The image is a wavelet scalogram (time versus scale/frequency) of a rolling-element bearing's vibration signal. Classify the bearing condition as one of: normal, inner_race, outer_race, ball.
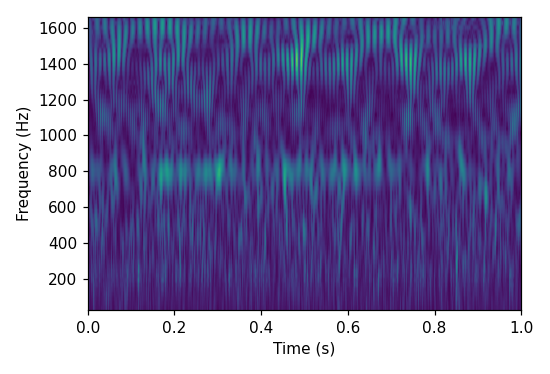
Answer: normal